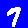
Digit: 7